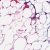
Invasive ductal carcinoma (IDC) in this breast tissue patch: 0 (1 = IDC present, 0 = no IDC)